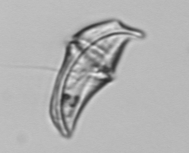
Label: Gyrodinium